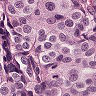
Metastatic tissue present: yes